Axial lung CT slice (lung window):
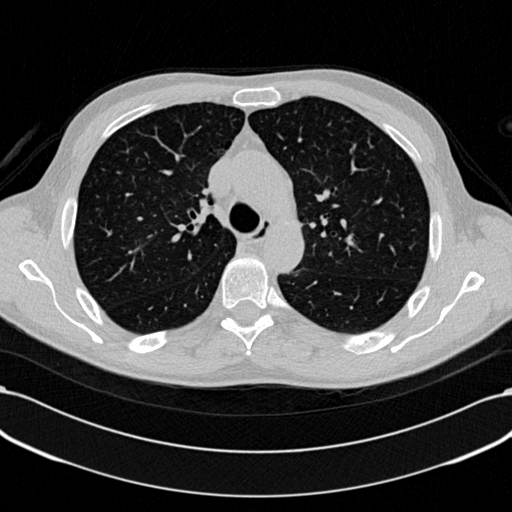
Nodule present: no